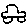
Label: car